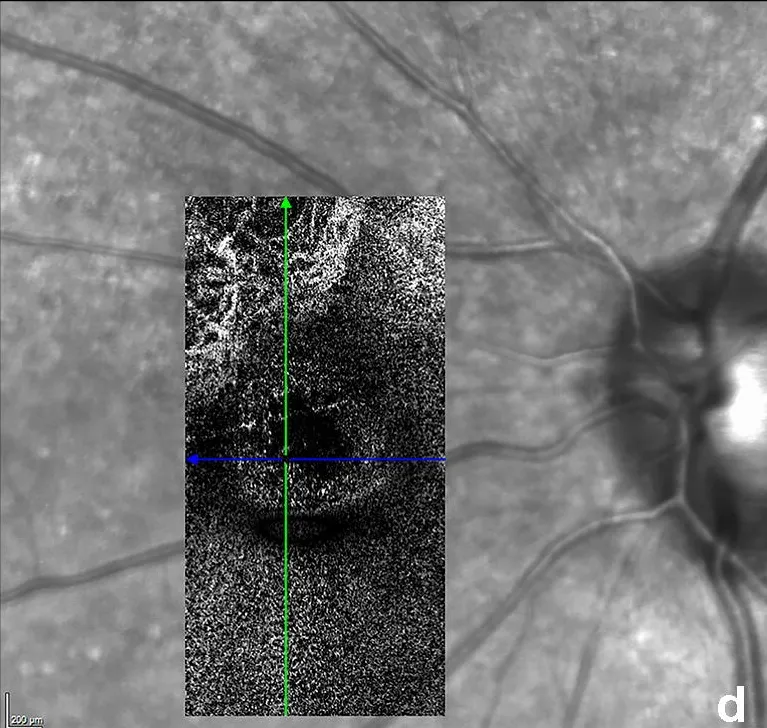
The left eye by the left column The structural slabs a, b of the lesions in both eyes were obtained using an RPE-RPE fit segmentation. En face OCTA with customized segmentation between RPE and Bruch's membrane shows a type 1 neovascular network with evident aneurysmal dilatation, as demarcated by the crossing blue and green lines (c, d). Dense B-scan with angiographic flow overlay e, f demonstrates the corresponding cross-sectional view and the customized segmentation of the respective lesions.
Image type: ophthalmic_imaging (ophthalmic_angiography)